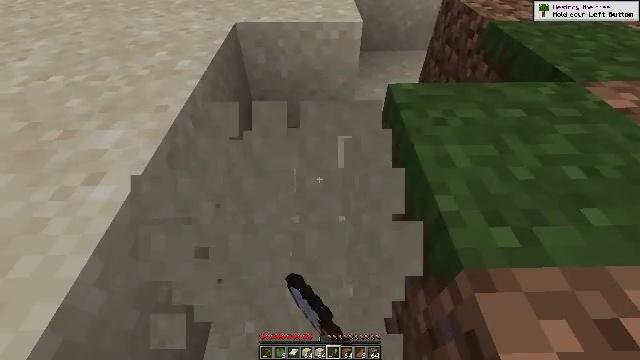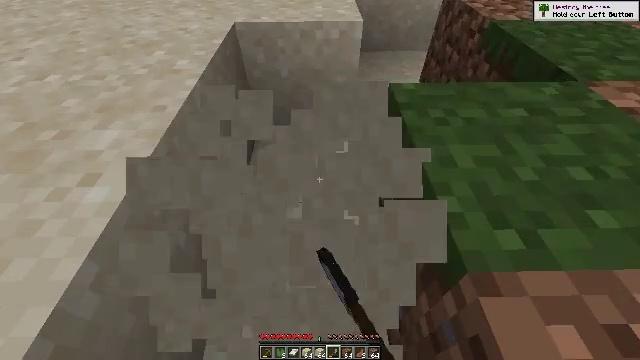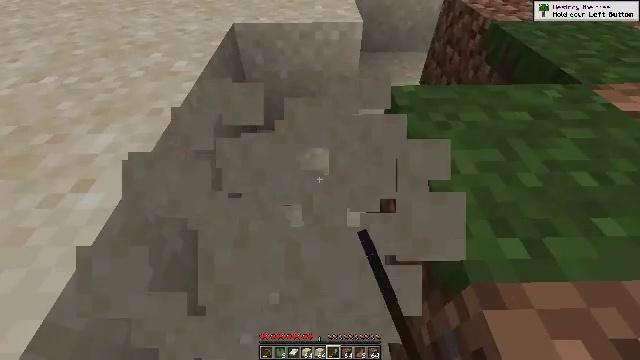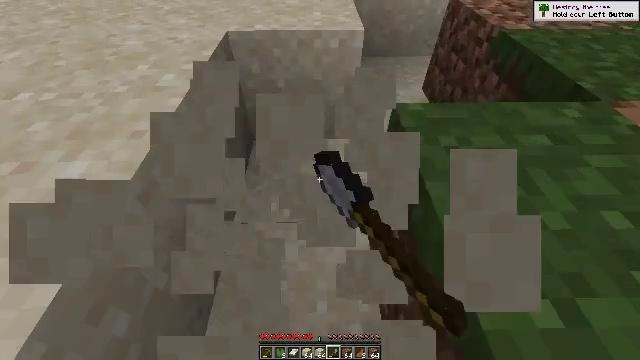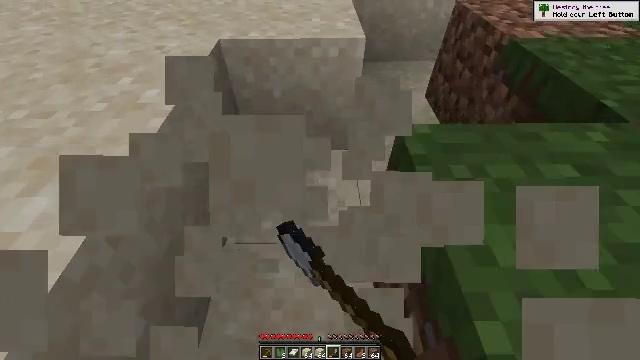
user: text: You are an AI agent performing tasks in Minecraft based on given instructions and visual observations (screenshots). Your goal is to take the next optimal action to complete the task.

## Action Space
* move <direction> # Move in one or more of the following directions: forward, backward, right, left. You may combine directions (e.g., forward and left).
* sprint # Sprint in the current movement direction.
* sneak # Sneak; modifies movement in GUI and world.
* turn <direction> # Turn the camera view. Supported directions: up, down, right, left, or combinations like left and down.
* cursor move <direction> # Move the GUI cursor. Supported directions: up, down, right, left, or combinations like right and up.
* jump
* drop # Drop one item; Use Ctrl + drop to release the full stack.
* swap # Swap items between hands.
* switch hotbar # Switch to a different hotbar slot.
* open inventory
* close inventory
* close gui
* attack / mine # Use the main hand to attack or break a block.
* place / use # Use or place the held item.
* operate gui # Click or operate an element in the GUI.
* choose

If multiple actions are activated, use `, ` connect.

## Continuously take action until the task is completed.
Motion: motion action
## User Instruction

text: Collect sand to make glass.
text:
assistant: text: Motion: attack / mine
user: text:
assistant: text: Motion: move forward, attack / mine
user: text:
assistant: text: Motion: move forward, attack / mine
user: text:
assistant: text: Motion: move forward, attack / mine
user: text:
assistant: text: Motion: attack / mine